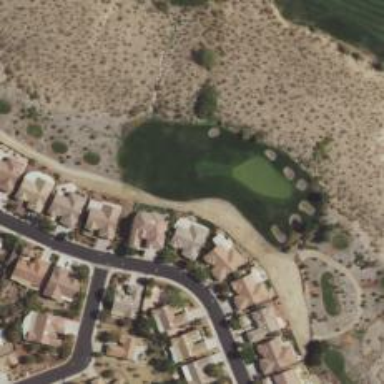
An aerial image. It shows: Rough grassy area used for golf.